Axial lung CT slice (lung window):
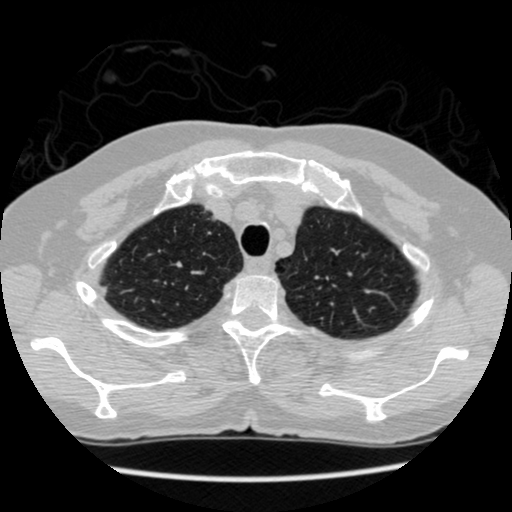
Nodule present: no